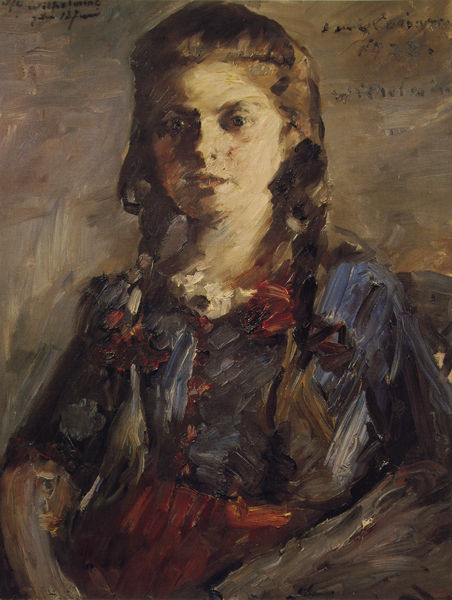
Titel: Porträt Wilhelmine mit Zöpfen
Künstler: Lovis Corinth
Standort: New York (New York)
Institution: (Privatsammlung)
Schlagwörter: blau, dunkel, gemälde, haut, schatten, weiß, grob, impressionismus, mädchen, sitzen, blume, blumen, braun, bunt, busen, frau, frisur, haar, hell, kleid, licht, mund, nase, schwarz, skizze, stirn, zeichnung, blick, rot, expressionismus, malerei, rock, schleife, jung, wand, arme, augen, bluse, gesicht, spitze, ärmel, bildnis, hals, portrait, porträt, signatur, öl, pastos, haare, realismus, sitzend, kind, schleifen, bruststück, front, frontal, hübsch, kinn, knopf, lippen, ohren, deutschland, schürze, brüste, schrift, wangen, zöpfe, moderne, kette, duktus, zopf, brauen, mimik, rüschen, knöpfe, seitenlicht, impression, corinth, unterschrift, bayern, münchen, jugend, titel, fräulein, liebermann, pinselstrich, tracht, malerisch, geflochten, brav, pinselstriche, slevogt, holländisch, unschuldig, dirndl, schürtze, unschuld, verschmiert, hare, blaues kleid, dunkle augen, pasteuse, roter gürtel, cointh, lange harre, rotte zopfe, pinselschlag, cointhz